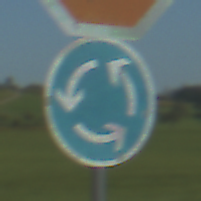
Verkehrszeichen: Kreisverkehr
Zusatzzeichen oben: Stop
Umgebung: Outdoor, Nature
Tageszeit: MorningAfternoon
Wetter: Clear
Licht: Natural
Jahreszeit: NotSpecified
Kontrast: HighContrast